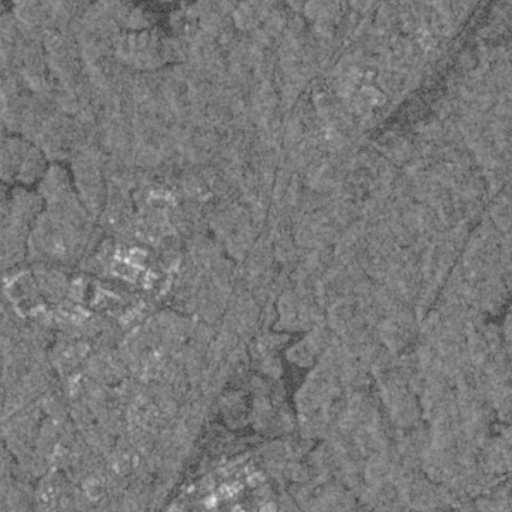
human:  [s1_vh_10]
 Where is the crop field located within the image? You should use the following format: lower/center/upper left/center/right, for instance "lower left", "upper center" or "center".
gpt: The crop field is located in the lower center of the image.
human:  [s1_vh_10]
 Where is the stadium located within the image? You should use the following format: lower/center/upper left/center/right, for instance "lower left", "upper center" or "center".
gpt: The stadium is located in the lower center of the image.
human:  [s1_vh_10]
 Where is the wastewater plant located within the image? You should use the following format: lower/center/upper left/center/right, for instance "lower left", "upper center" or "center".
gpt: The wastewater plant is located in the lower center of the image.
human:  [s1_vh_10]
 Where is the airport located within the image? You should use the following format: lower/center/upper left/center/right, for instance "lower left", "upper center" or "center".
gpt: There is no airport in the image.

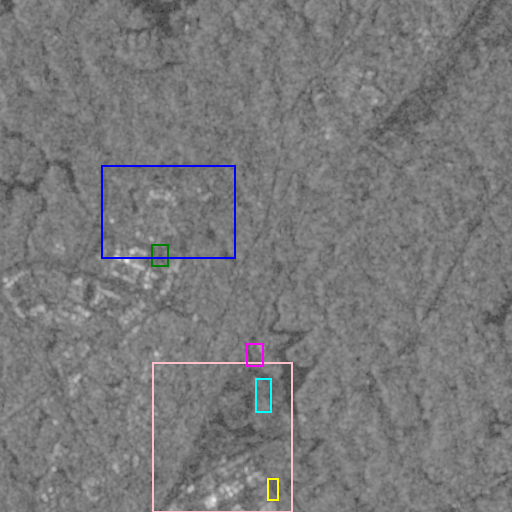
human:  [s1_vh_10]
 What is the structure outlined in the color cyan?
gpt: The structure outlined in cyan is a crop field.
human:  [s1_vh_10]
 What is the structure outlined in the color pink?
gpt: The structure outlined in pink is a park.
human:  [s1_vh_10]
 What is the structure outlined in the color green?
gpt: The structure outlined in green is a parking lot.
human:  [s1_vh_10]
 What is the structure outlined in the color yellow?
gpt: The structure outlined in yellow is a stadium.
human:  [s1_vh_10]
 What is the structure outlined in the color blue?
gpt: The structure outlined in blue is a theme park.
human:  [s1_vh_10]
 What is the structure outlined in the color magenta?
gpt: The structure outlined in magenta is a wastewater plant.
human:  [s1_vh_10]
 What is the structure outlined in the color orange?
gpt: There is no orange outline.